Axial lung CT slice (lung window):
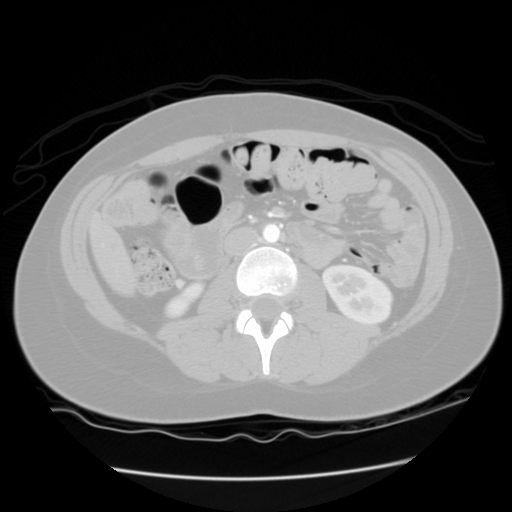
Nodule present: no